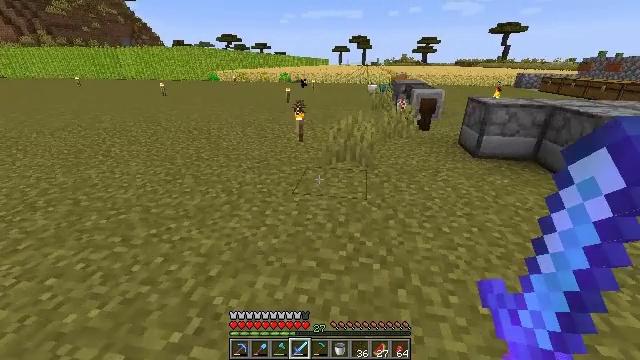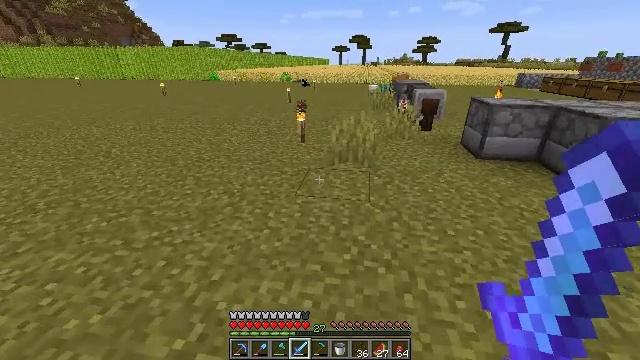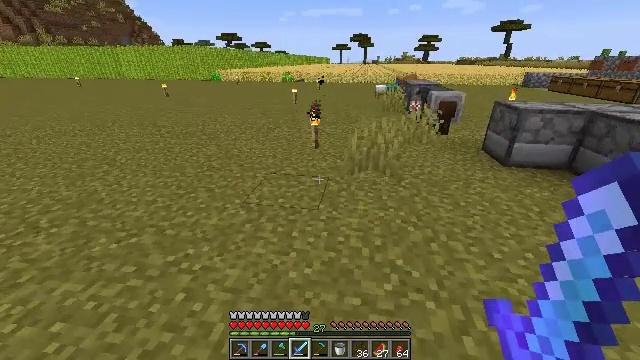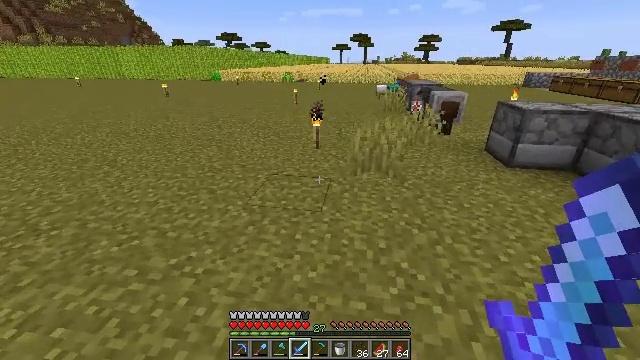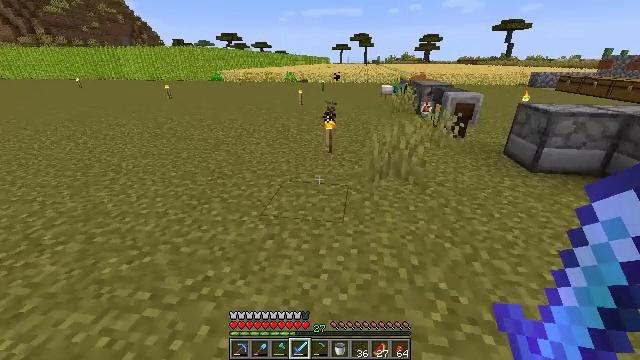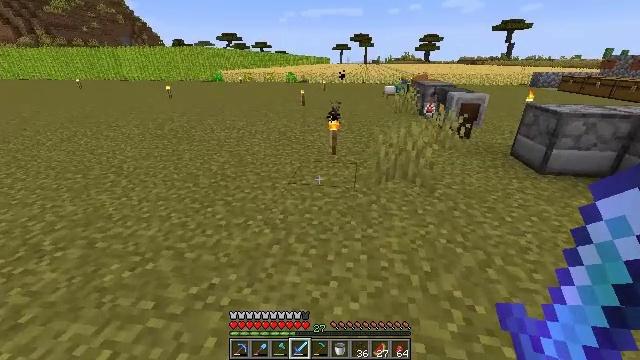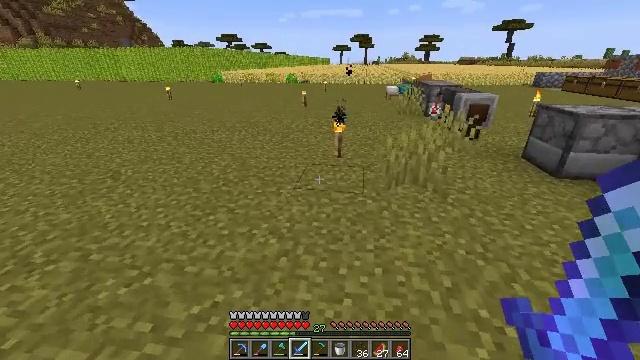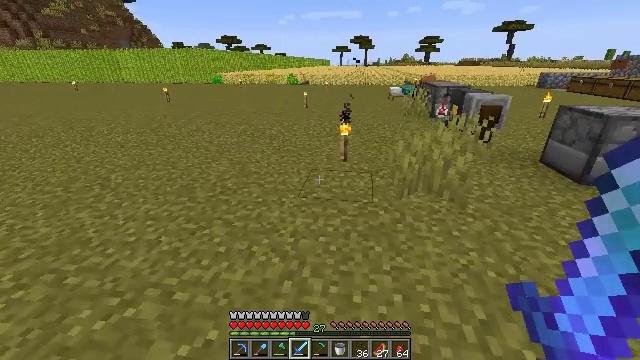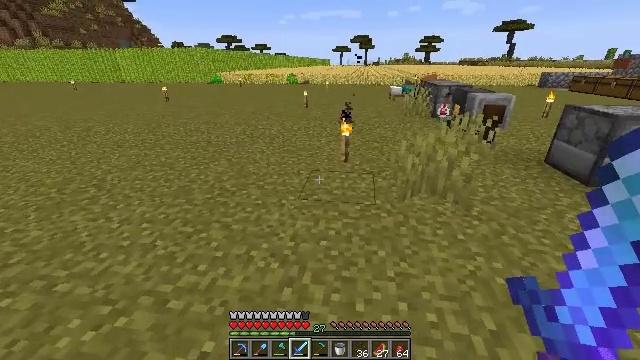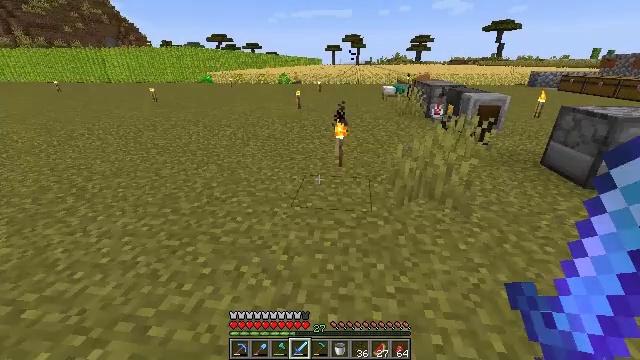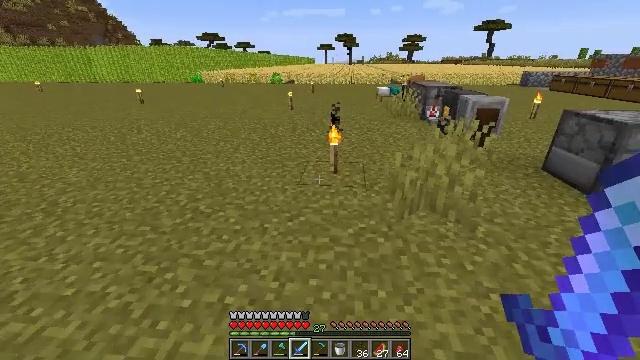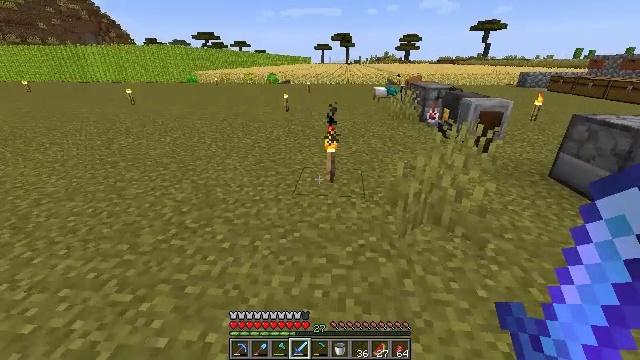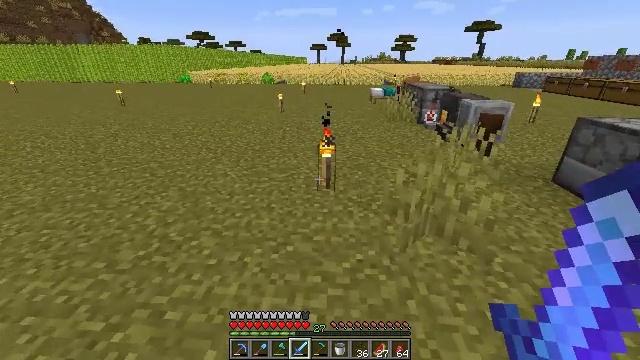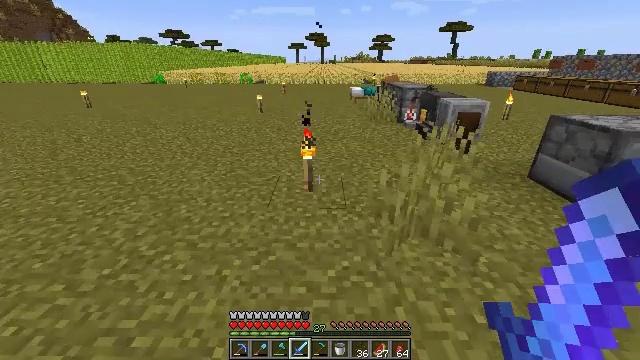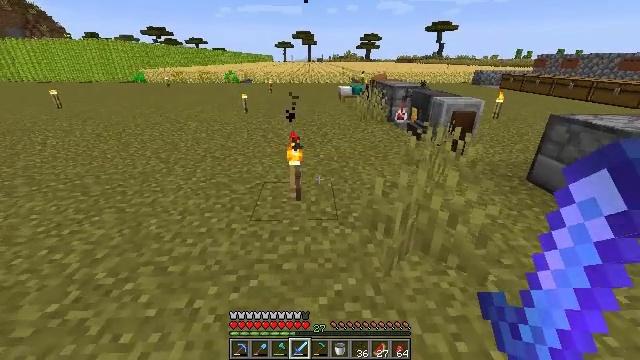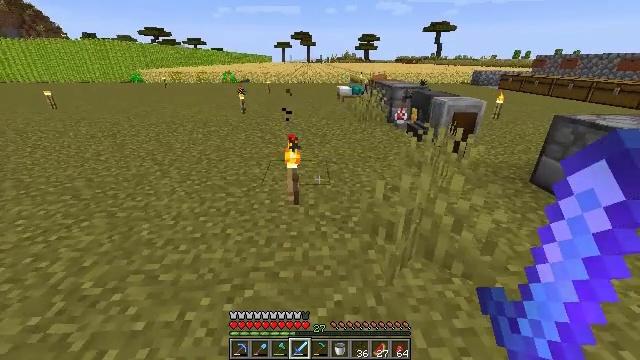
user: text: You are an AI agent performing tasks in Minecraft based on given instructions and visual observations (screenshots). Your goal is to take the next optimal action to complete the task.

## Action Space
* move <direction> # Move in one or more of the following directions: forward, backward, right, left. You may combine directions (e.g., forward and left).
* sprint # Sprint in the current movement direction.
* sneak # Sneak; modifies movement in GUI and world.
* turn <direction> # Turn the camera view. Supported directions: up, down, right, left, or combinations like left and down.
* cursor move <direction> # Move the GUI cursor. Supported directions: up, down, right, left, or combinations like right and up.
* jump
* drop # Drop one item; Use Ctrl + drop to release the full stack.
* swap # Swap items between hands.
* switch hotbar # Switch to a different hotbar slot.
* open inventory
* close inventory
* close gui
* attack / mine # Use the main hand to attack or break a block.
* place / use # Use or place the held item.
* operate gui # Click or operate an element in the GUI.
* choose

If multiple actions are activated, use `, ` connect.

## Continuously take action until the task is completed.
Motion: motion action
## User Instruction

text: Harvest melon from the farm.
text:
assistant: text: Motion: move forward and move left
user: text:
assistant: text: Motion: move forward and move left
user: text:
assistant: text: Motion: move forward and move left
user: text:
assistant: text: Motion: move forward and move left
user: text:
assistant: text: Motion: move forward
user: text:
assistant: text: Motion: move forward
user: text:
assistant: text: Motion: move forward
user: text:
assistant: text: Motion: move forward
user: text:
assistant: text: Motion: move forward, turn right
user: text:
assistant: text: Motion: move forward, turn right
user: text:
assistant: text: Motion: move forward
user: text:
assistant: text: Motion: move forward
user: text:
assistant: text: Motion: move forward, turn right
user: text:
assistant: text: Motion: move forward, turn right
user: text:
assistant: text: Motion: move forward
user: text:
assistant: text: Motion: no_op
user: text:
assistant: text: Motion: no_op
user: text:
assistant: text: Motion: no_op
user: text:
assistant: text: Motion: no_op
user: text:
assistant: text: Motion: no_op
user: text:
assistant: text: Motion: no_op
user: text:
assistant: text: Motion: no_op
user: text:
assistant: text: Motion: no_op
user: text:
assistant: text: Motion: no_op
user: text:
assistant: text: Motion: no_op
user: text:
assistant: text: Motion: no_op
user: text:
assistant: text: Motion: open inventory
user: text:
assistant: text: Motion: open inventory
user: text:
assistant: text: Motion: open inventory
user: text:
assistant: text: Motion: open inventory